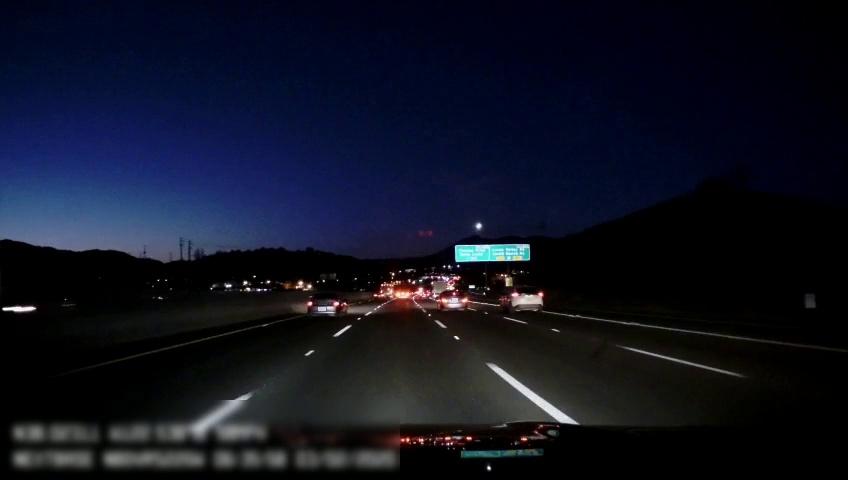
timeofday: Night
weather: Other
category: Drivable Space
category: Vehicles | Bus
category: Vehicles | Car
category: Vehicles | Car
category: Vehicles | Car
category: Vehicles | SUV
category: Vehicles | Car
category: Vehicles | Car
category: Lanes | Alternate Lane
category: Lanes | Current Lane
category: Lanes | Current Lane
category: Lanes | Alternate Lane
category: Lanes | Alternate Lane
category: Lanes | Alternate Lane
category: Traffic | Signs